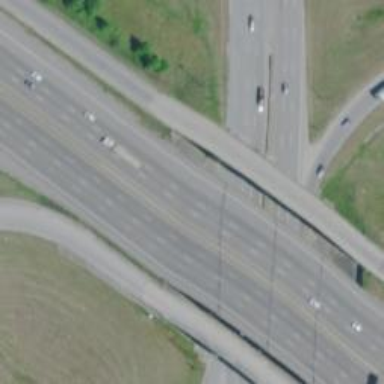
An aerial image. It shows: Viaduct bridge on motorway.